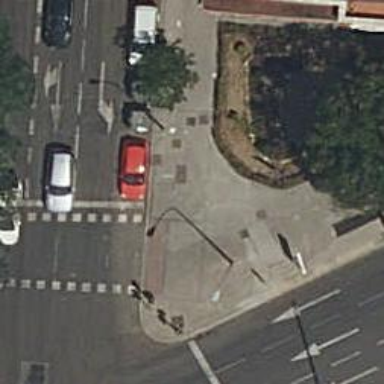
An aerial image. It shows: Kerb serving as barrier.